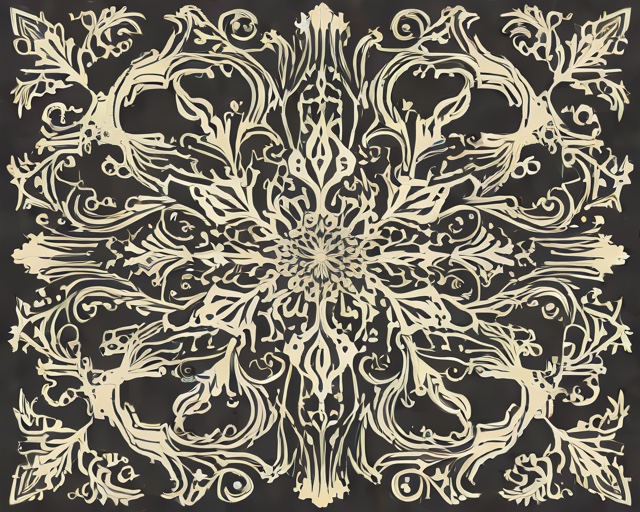
Category: Winter